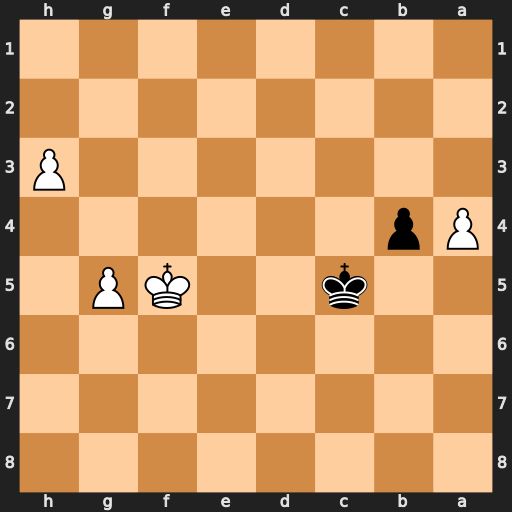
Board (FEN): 8/8/8/2k2KP1/Pp6/7P/8/8
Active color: b
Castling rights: -
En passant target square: -
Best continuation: b3 Kf6 b2 g6 b1=Q